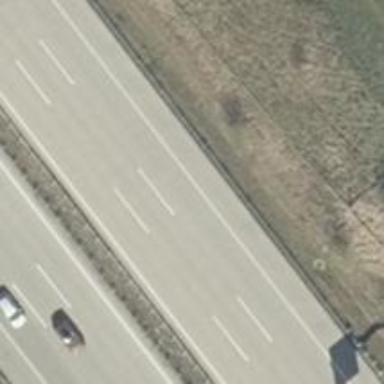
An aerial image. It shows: Motorway with concrete surface.